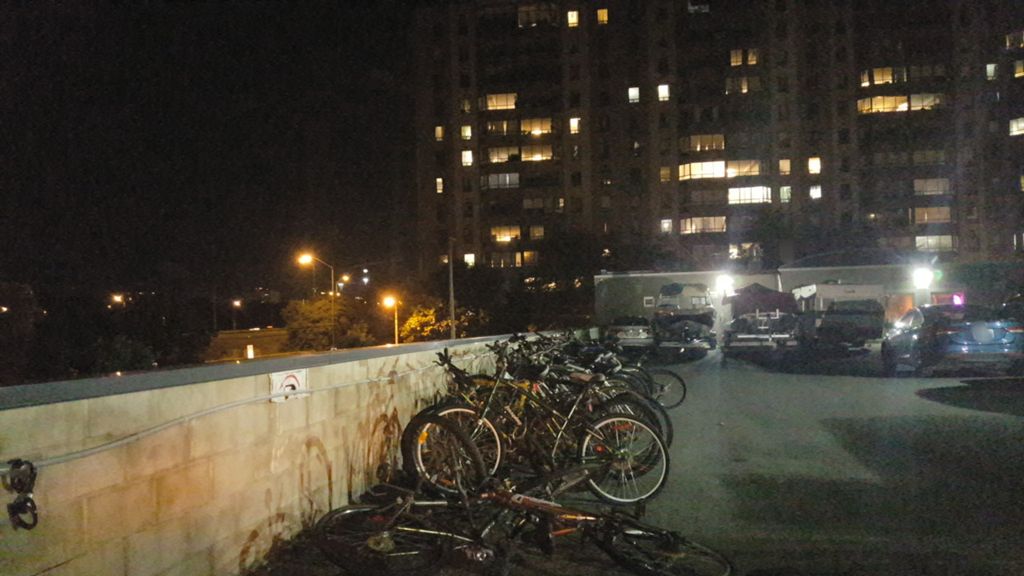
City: ottawa-gatineau